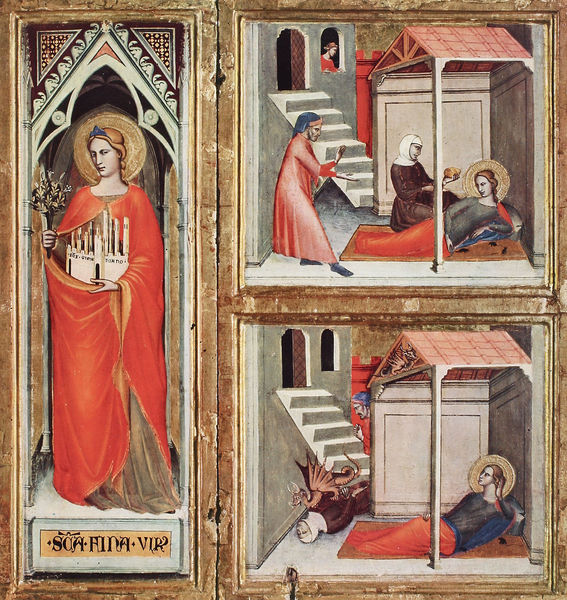
Titel: Triptichon mit dem Leben der hl. Fina
Institution: San Gimignano, Pinacoteca Civica
Schlagwörter: flügel, stadt, blume, blumen, frau, holz, raum, dach, haus, rot, geschichte, tot, gold, gotik, treppe, strauss, stufen, buch, altar, heiligenschein, teufel, mittelalter, sturz, heilige, kranke, drache, anna, heilen, vita, flü+gel, bflügelaltar, anna maria, giottesk